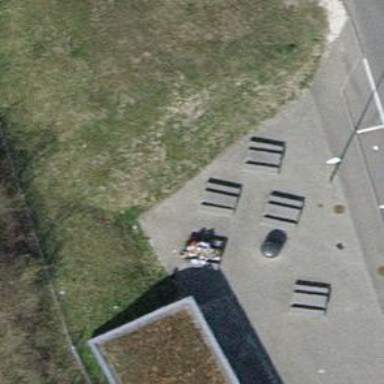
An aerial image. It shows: Picnic site for tourists.